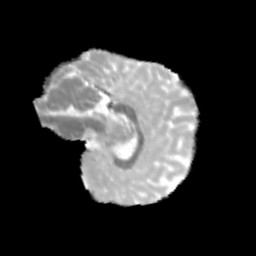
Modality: MD
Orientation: sagittal
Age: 12
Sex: female
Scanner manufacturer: siemens
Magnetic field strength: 3 T
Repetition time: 3.8 s
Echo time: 0.07 s